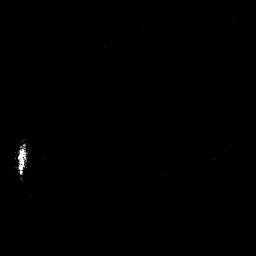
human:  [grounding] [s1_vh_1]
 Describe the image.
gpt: In the satellite image, there is  <ref>1 small ship </ref> <box>[[5, 57, 10, 67, 0]]</box> located at left.